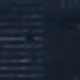
Vehicle type: Motorcycle